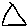
Label: triangle